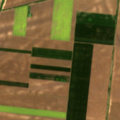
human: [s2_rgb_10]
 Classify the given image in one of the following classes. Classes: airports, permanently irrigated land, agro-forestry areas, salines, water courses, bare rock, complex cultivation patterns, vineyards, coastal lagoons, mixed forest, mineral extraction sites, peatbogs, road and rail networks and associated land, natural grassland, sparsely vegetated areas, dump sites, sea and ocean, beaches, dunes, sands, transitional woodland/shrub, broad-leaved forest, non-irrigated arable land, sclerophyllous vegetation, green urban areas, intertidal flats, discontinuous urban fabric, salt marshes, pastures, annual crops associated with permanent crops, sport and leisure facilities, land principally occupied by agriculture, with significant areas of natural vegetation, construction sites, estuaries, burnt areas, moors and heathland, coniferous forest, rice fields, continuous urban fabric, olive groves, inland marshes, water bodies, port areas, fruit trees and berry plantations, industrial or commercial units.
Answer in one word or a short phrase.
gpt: non-irrigated arable land